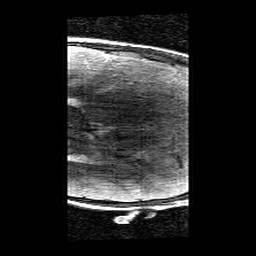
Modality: T2w
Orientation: axial
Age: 9
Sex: female
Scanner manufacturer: siemens
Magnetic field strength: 3 T
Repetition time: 9.23 s
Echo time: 0.067 s